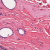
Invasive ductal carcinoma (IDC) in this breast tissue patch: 1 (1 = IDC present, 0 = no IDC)